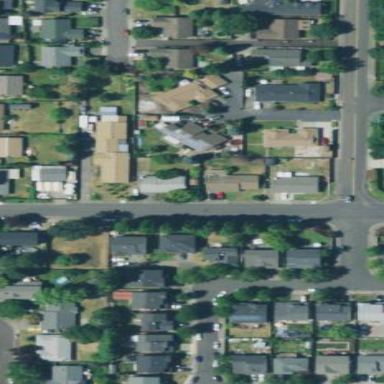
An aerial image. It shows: Residential area consisting of single-family homes.